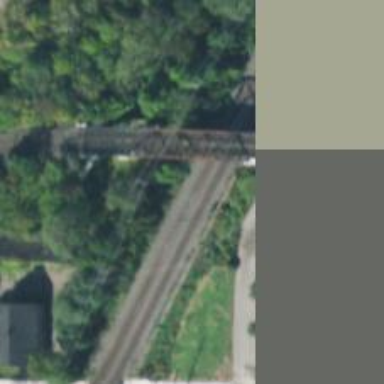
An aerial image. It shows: Railway tracks on embankment.